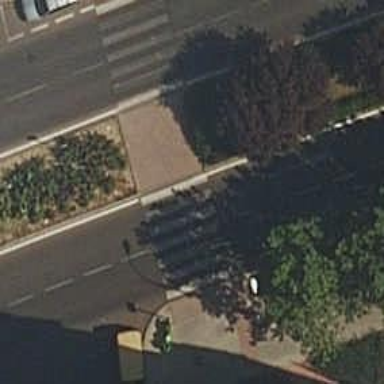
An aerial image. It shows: Zebra crossing on the road.